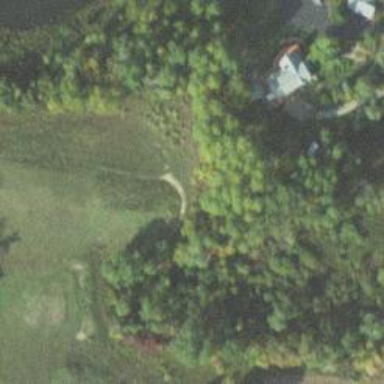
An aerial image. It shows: Rough area of golf course surrounded by woodland.